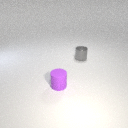
small gray metal cylinder to the right of small purple rubber cylinder